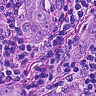
Metastatic tissue present: yes